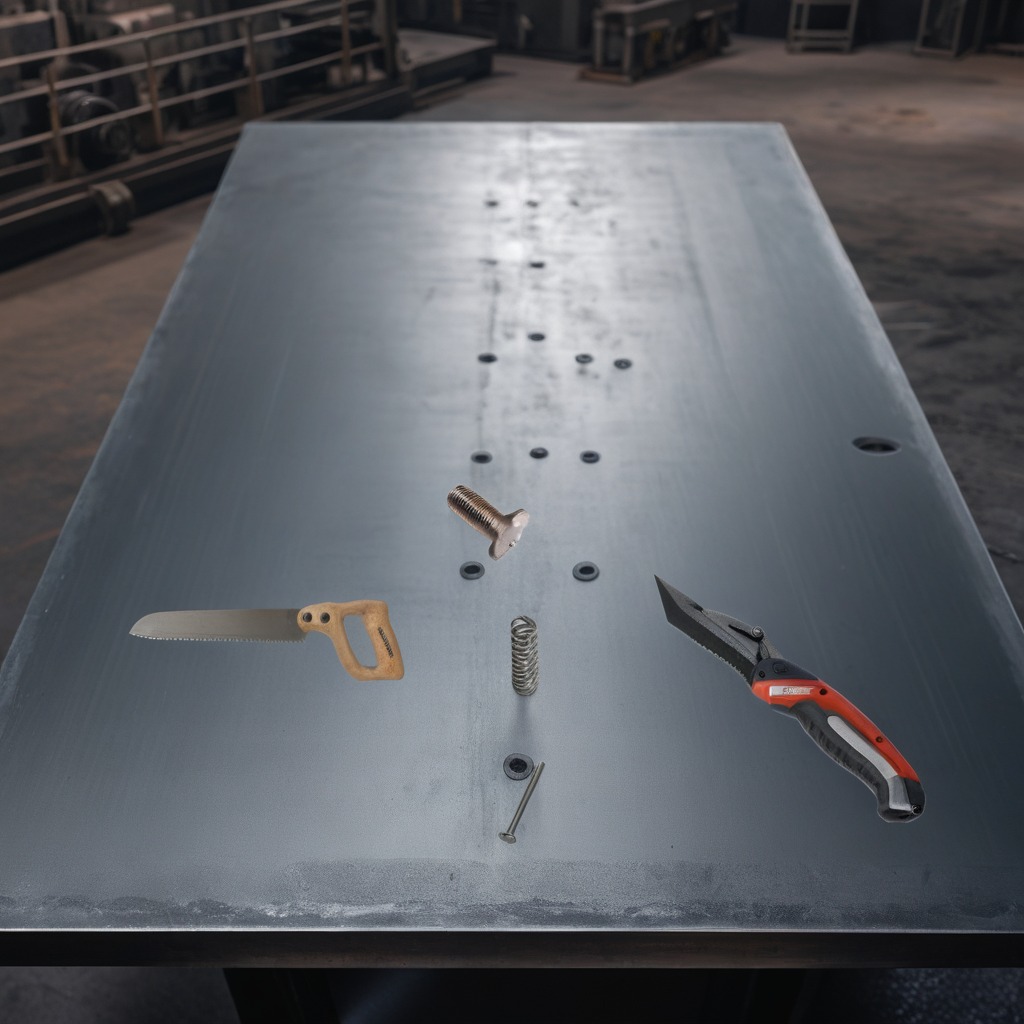
A utility knife, a metal machine screw, an iron nail, a coiled metal spring, and a handheld metal saw are lying on the cold steel table in a mining workshop.